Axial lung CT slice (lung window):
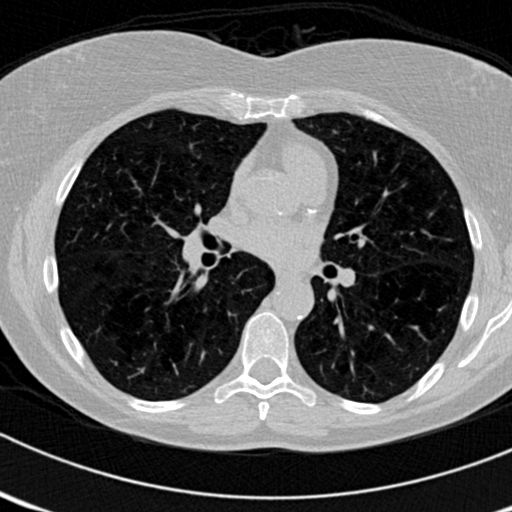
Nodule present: no